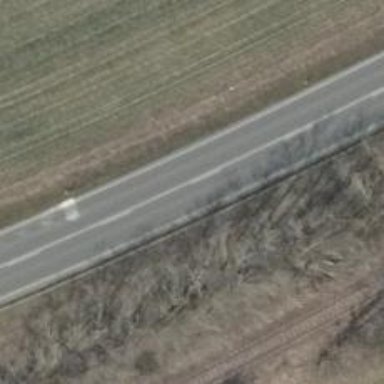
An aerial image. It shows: Asphalt road designated as trunk highway.